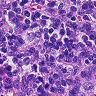
Metastatic tissue present: no